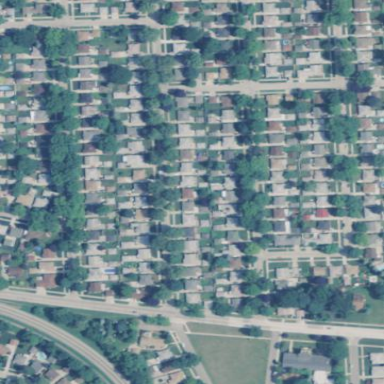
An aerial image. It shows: Residential area composed of single-family homes.